Field crop: maize
Growth stage: 2
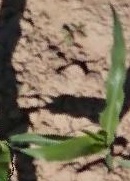
Species: maize